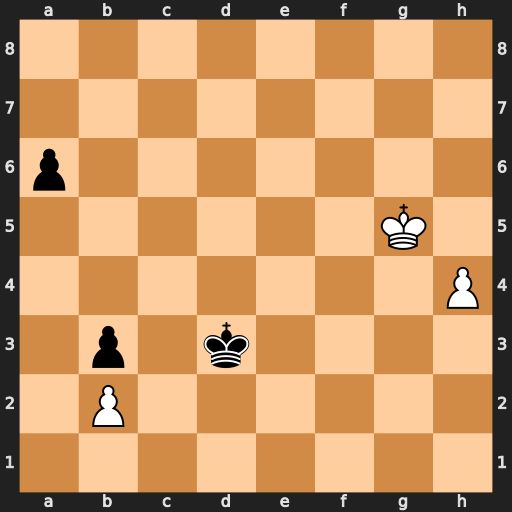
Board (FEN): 8/8/p7/6K1/7P/1p1k4/1P6/8
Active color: w
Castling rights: -
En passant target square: -
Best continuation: h5 Kc2 h6 Kxb2 h7 Kc2 h8=Q